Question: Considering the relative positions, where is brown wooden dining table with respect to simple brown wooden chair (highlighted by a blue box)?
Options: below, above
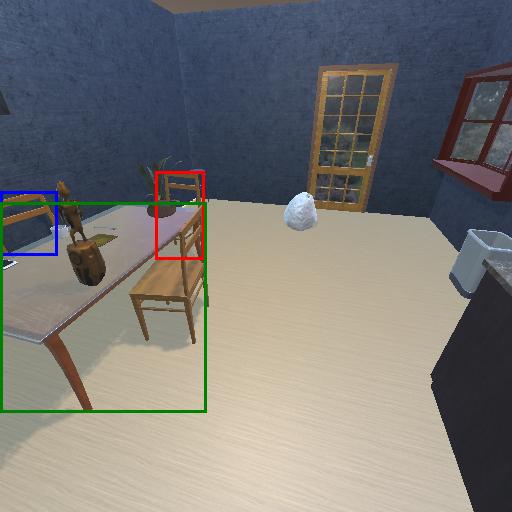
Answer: below